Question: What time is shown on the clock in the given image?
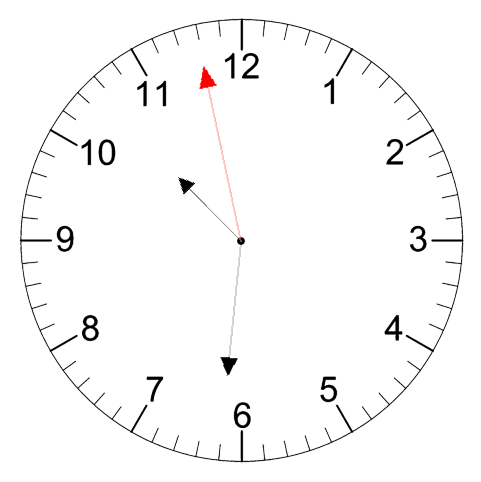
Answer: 10:30:58